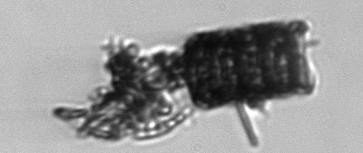
Label: Paralia_sulcata